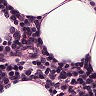
Metastatic tissue present: no